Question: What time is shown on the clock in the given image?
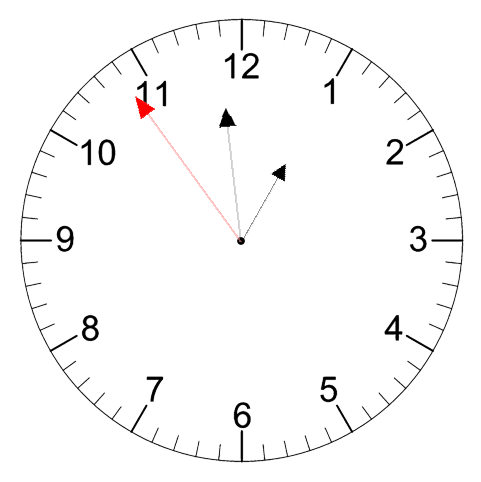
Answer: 12:58:54